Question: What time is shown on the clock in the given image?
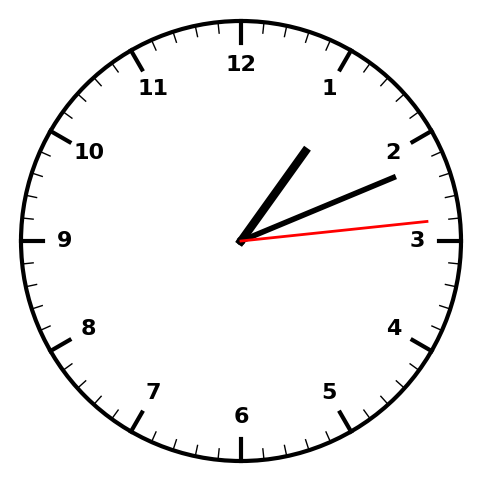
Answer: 01:11:14